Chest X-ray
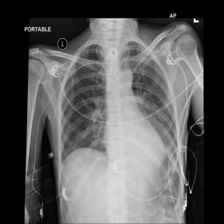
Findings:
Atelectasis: negative
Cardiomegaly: negative
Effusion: negative
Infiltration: negative
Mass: negative
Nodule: negative
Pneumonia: negative
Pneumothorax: negative
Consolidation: positive
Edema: negative
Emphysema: negative
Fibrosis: negative
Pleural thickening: negative
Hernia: negative